Field crop: maize
Growth stage: 2
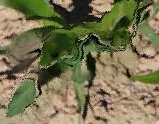
Species: maize